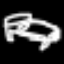
Label: bed